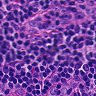
Metastatic tissue present: no